Question: How would I make an interactive plot like the one displayed here? I'd like to show an image with x and y slices of the image taken at a point that can be adjusted by clicking on the image.

I know this one was made in Chaco, but since Chaco isn't compatible with python3, just matplotlib or bokeh would be preferable.
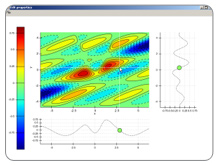
Answer: Using tacaswells suggestion, I found that the cross_section_2d in bubblegum was just what I was looking for.
First I installed bubblegum from github <URL>
Then the following sets up a cross_section image
'''
import matplotlib.pyplot as plt
import numpy as np
from bubblegum.backend.mpl.cross_section_2d import CrossSection
fig= plt.figure()
cs= CrossSection(fig)
img= np.random.rand(100,100)
cs.update_image(img)
plt.show()
'''
Thanks!